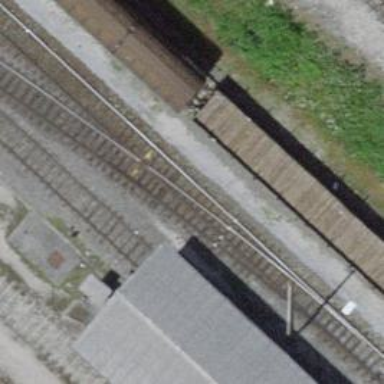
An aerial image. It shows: Railway yard with one track.